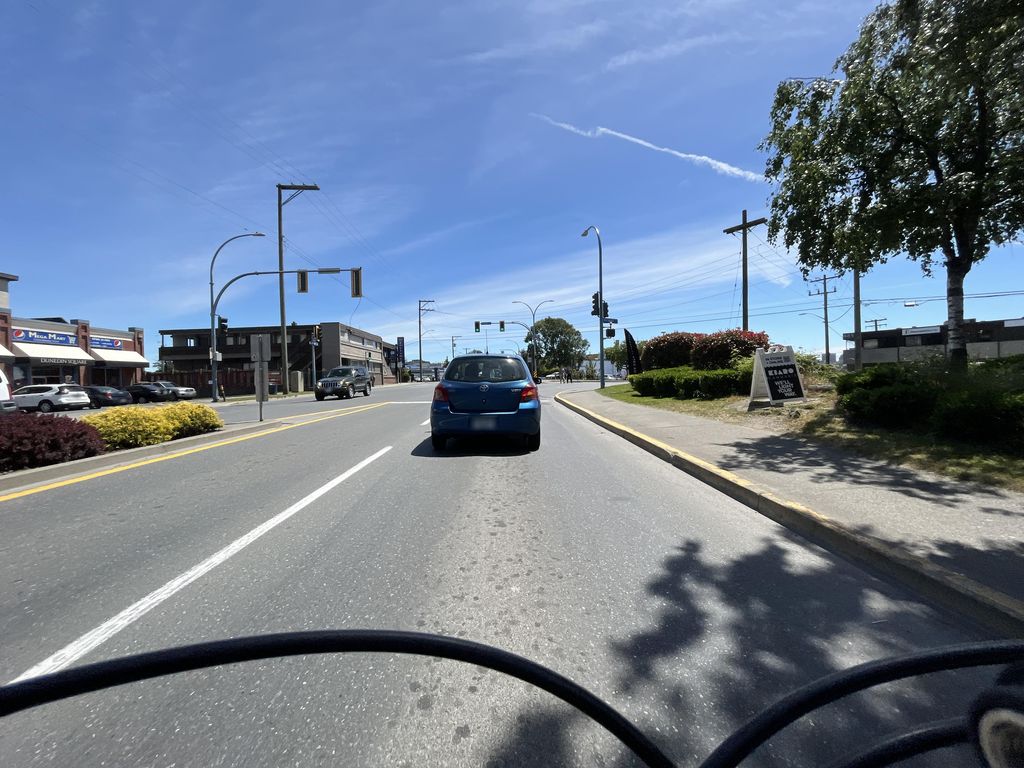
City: victoria